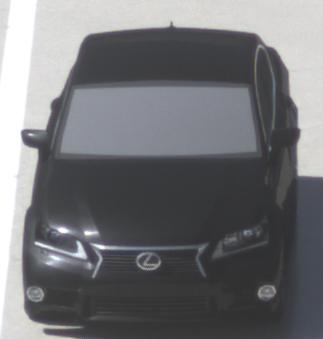
Make: Lexus
Model: GS 250
Detailed model: GS (L10)
Model produced from: 2012/06
Model produced until: 2013/12
Doors: 4
Color: black
Road condition: wet road
Daytime: midday
Contrast: high contrast